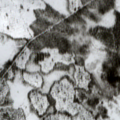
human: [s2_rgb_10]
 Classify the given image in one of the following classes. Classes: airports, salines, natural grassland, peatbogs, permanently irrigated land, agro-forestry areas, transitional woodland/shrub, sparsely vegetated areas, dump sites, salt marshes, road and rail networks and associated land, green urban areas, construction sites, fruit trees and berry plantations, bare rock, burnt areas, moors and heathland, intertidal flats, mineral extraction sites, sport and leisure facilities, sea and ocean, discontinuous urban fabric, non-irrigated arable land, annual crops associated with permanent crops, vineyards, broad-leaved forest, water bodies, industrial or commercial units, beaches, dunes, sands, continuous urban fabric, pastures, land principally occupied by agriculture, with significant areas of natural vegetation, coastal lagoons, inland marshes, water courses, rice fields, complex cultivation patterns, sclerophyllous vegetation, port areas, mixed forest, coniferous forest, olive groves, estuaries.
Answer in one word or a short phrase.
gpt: coniferous forest, transitional woodland/shrub, peatbogs